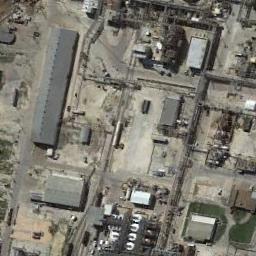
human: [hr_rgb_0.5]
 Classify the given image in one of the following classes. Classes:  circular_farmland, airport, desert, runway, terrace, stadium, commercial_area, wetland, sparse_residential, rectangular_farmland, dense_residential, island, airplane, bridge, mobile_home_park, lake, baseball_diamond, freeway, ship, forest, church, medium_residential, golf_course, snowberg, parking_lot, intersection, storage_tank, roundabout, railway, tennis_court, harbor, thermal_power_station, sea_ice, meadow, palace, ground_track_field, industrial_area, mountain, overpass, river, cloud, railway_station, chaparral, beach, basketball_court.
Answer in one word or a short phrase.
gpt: industrial_area